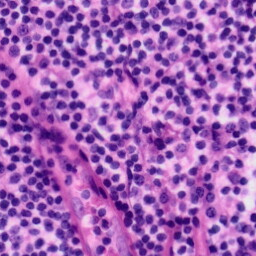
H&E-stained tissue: Tonsil